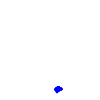
Particle: electron